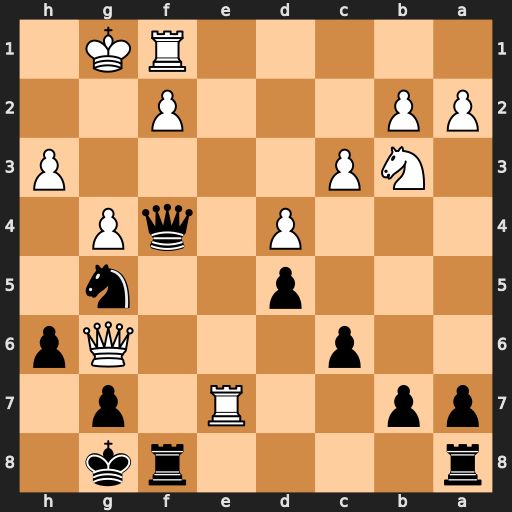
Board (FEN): r4rk1/pp2R1p1/2p3Qp/3p2n1/3P1qP1/1NP4P/PP3P2/5RK1
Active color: b
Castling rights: -
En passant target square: -
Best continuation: Nf3+ Kh1 Qh2#